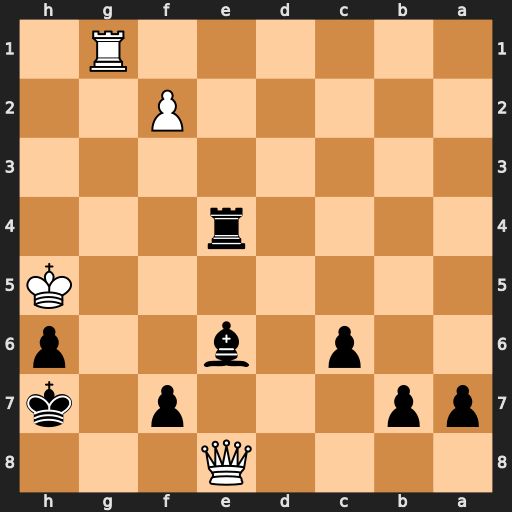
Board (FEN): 4Q3/pp3p1k/2p1b2p/7K/4r3/8/5P2/6R1
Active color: b
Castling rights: -
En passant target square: -
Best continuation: Bg4+ Rxg4 Rxe8